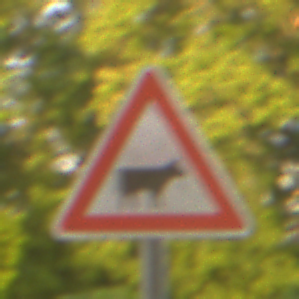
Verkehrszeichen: ViehtriebLinks
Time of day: SunriseSunset
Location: Outdoor (RoadRail)
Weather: Clear
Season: NotSpecified
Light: Natural